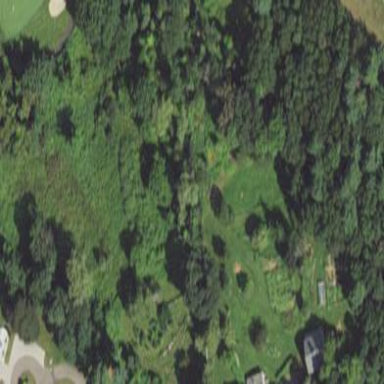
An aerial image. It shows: Nature reserve within woodland area.